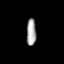
Tissue: lung
Cell type: Fibroblasts
Senescence score: 0.5415
Nuclear area (px): 254
Mean DAPI intensity: 164.988